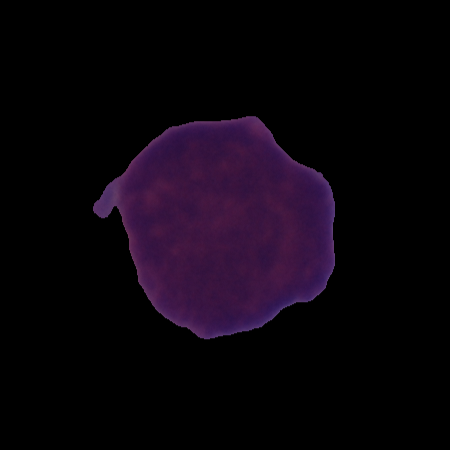
Label: cancer